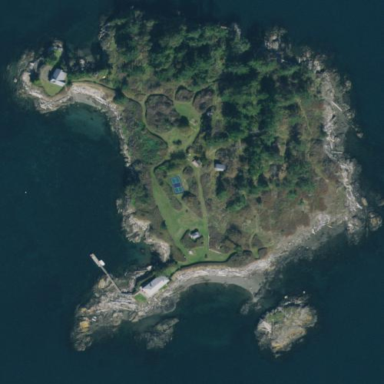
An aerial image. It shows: Islet along the natural coastline.